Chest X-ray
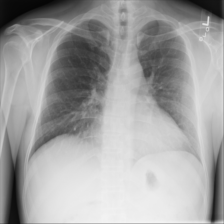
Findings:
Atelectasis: negative
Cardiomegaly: negative
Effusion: negative
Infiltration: negative
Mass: negative
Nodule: negative
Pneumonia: negative
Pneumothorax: negative
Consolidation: negative
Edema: negative
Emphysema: negative
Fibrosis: negative
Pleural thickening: negative
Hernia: negative